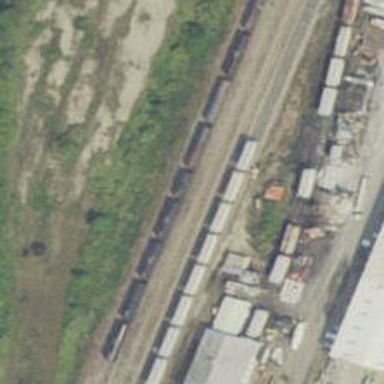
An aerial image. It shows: Abandoned railway siding.